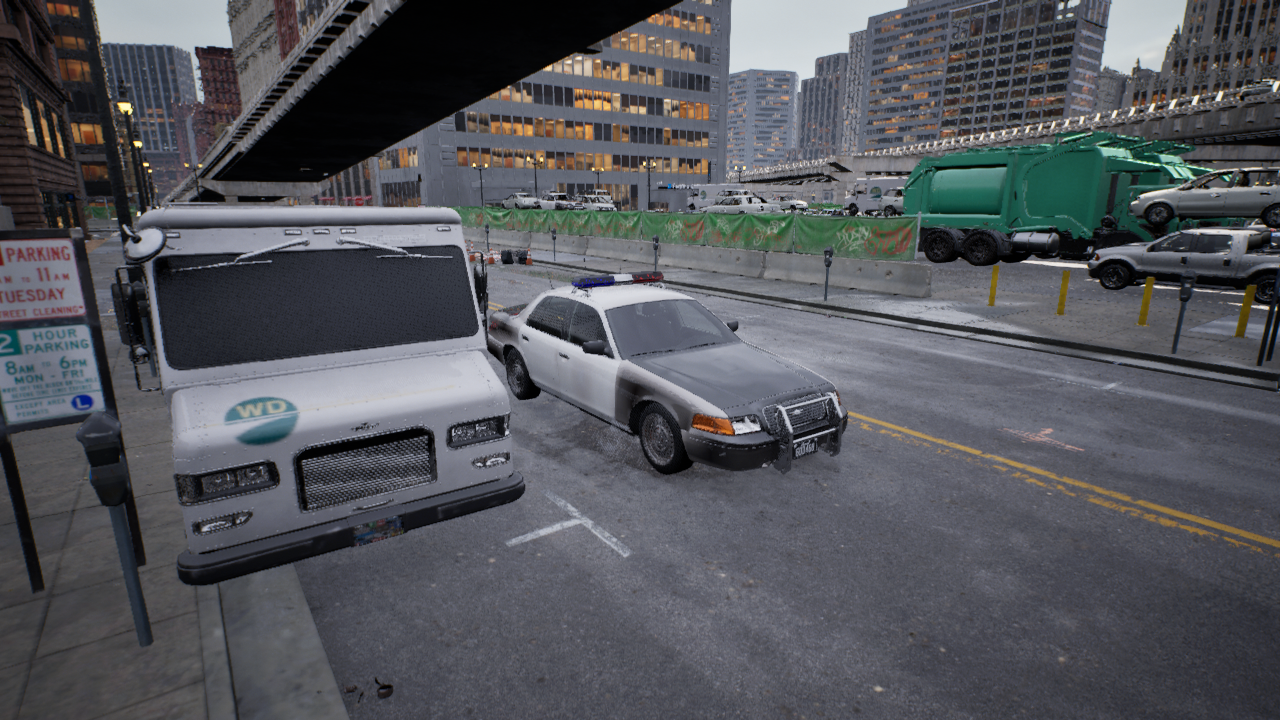
Venue: downtown
Lighting: clear day
Vehicle rig: sedan